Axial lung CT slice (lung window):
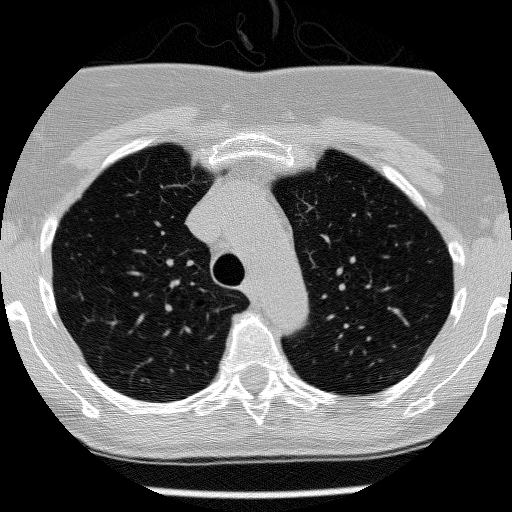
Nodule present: no